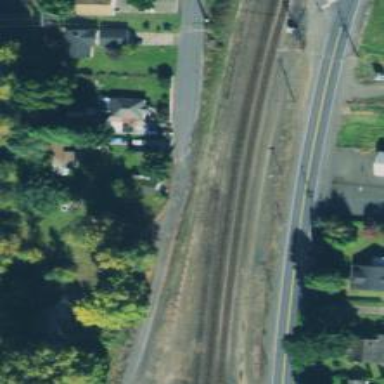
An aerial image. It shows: Railway siding for service.